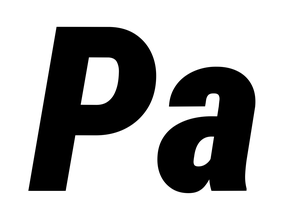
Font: Roboto-Italic_Condensed_Black_Italic